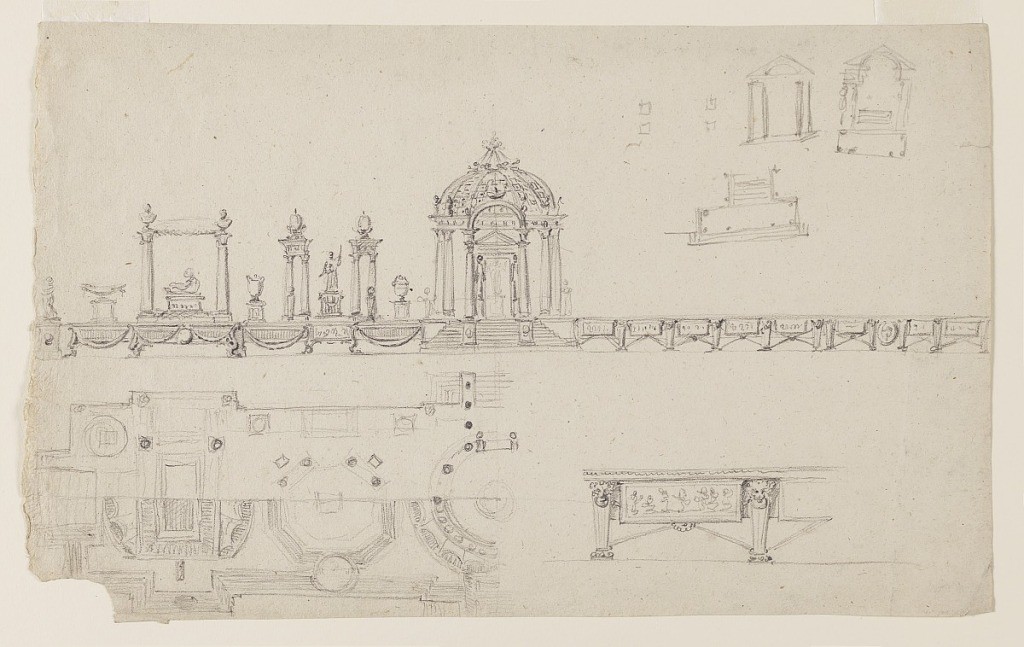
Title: Centerpiece
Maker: Giuseppe Barberi, Italian, 1746–1809
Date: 1746-1809
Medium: Black chalk on off-white laid paper
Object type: Drawing
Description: "Desser," table centerpiece